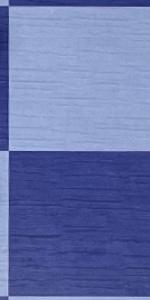
Label: Empty